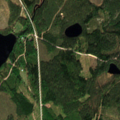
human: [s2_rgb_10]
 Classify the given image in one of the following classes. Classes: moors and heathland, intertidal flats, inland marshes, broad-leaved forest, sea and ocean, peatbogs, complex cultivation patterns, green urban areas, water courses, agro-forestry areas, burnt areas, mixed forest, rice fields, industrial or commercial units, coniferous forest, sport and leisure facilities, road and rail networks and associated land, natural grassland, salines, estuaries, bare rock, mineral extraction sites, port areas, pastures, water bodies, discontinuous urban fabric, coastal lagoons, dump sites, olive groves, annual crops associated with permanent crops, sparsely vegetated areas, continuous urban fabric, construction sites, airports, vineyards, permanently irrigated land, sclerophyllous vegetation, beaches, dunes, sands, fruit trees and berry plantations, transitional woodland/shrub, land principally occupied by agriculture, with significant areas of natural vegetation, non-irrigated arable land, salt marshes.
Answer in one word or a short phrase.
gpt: coniferous forest, mixed forest, transitional woodland/shrub